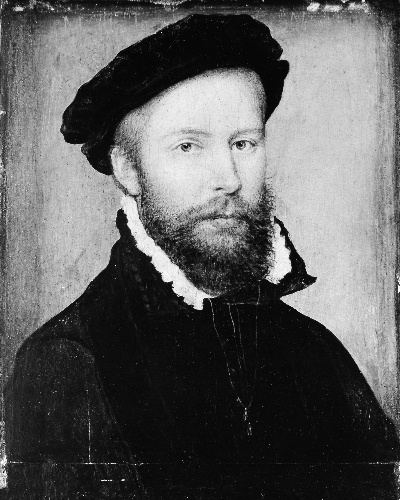
Title: Portrait of a Man
Artist: Corneille de Lyon
Artist bio: Netherlandish, The Hague, active by 1533–died 1575 Lyons
Object type: Painting
Classification: Paintings
Medium: Oil on wood
Dimensions: 7 x 5 1/2 in. (17.8 x 14 cm)
Department: European Paintings
Credit line: The Friedsam Collection, Bequest of Michael Friedsam, 1931
Accession year: 1932
Repository: Metropolitan Museum of Art, New York, NY
Tags: Men|Portraits